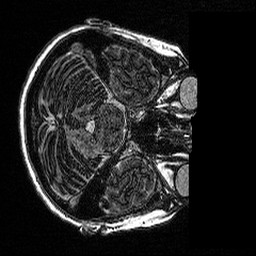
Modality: MP2RAGE
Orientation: axial
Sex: female
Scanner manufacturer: siemens
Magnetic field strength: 3 T
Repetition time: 5 s
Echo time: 0.00292 s